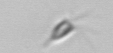
Label: Calciopappus